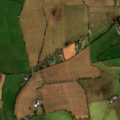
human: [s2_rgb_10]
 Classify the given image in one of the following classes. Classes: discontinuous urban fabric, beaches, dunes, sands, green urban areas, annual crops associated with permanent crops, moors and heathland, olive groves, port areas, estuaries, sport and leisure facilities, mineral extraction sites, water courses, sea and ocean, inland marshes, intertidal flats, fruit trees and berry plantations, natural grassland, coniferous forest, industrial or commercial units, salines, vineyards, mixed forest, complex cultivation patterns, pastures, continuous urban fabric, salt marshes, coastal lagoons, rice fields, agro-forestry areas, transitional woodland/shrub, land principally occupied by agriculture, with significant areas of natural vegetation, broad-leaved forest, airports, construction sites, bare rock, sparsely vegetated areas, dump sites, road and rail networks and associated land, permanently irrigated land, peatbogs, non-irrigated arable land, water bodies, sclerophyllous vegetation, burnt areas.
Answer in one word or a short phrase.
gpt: non-irrigated arable land, pastures